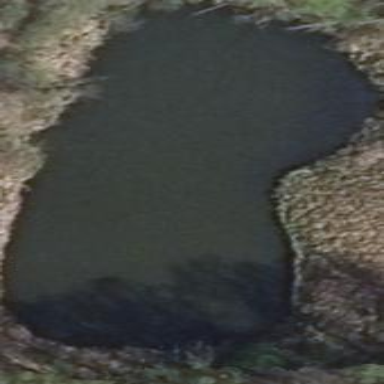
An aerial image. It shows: Pond with natural water.